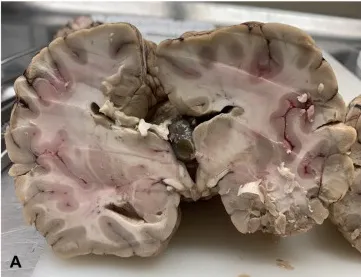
Localization of the cyst in the third ventricle (A).
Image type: medical_photograph (other_medical_photograph)